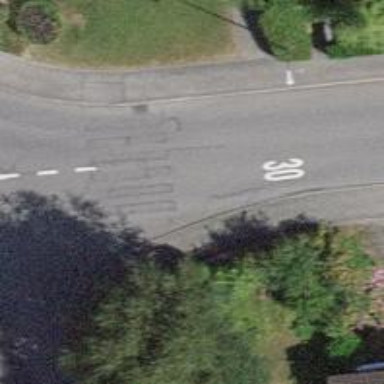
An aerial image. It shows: Kerb barrier.